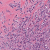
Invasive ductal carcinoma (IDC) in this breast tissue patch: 1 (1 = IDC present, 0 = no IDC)